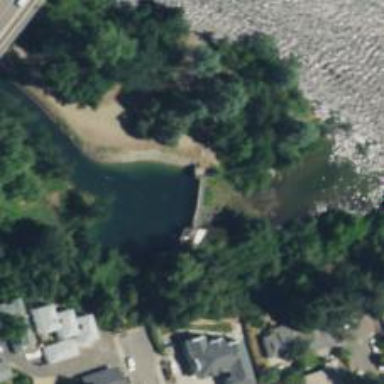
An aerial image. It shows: Dam along waterway.